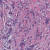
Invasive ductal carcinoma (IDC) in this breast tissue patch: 1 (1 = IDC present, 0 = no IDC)